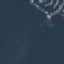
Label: SeaLake